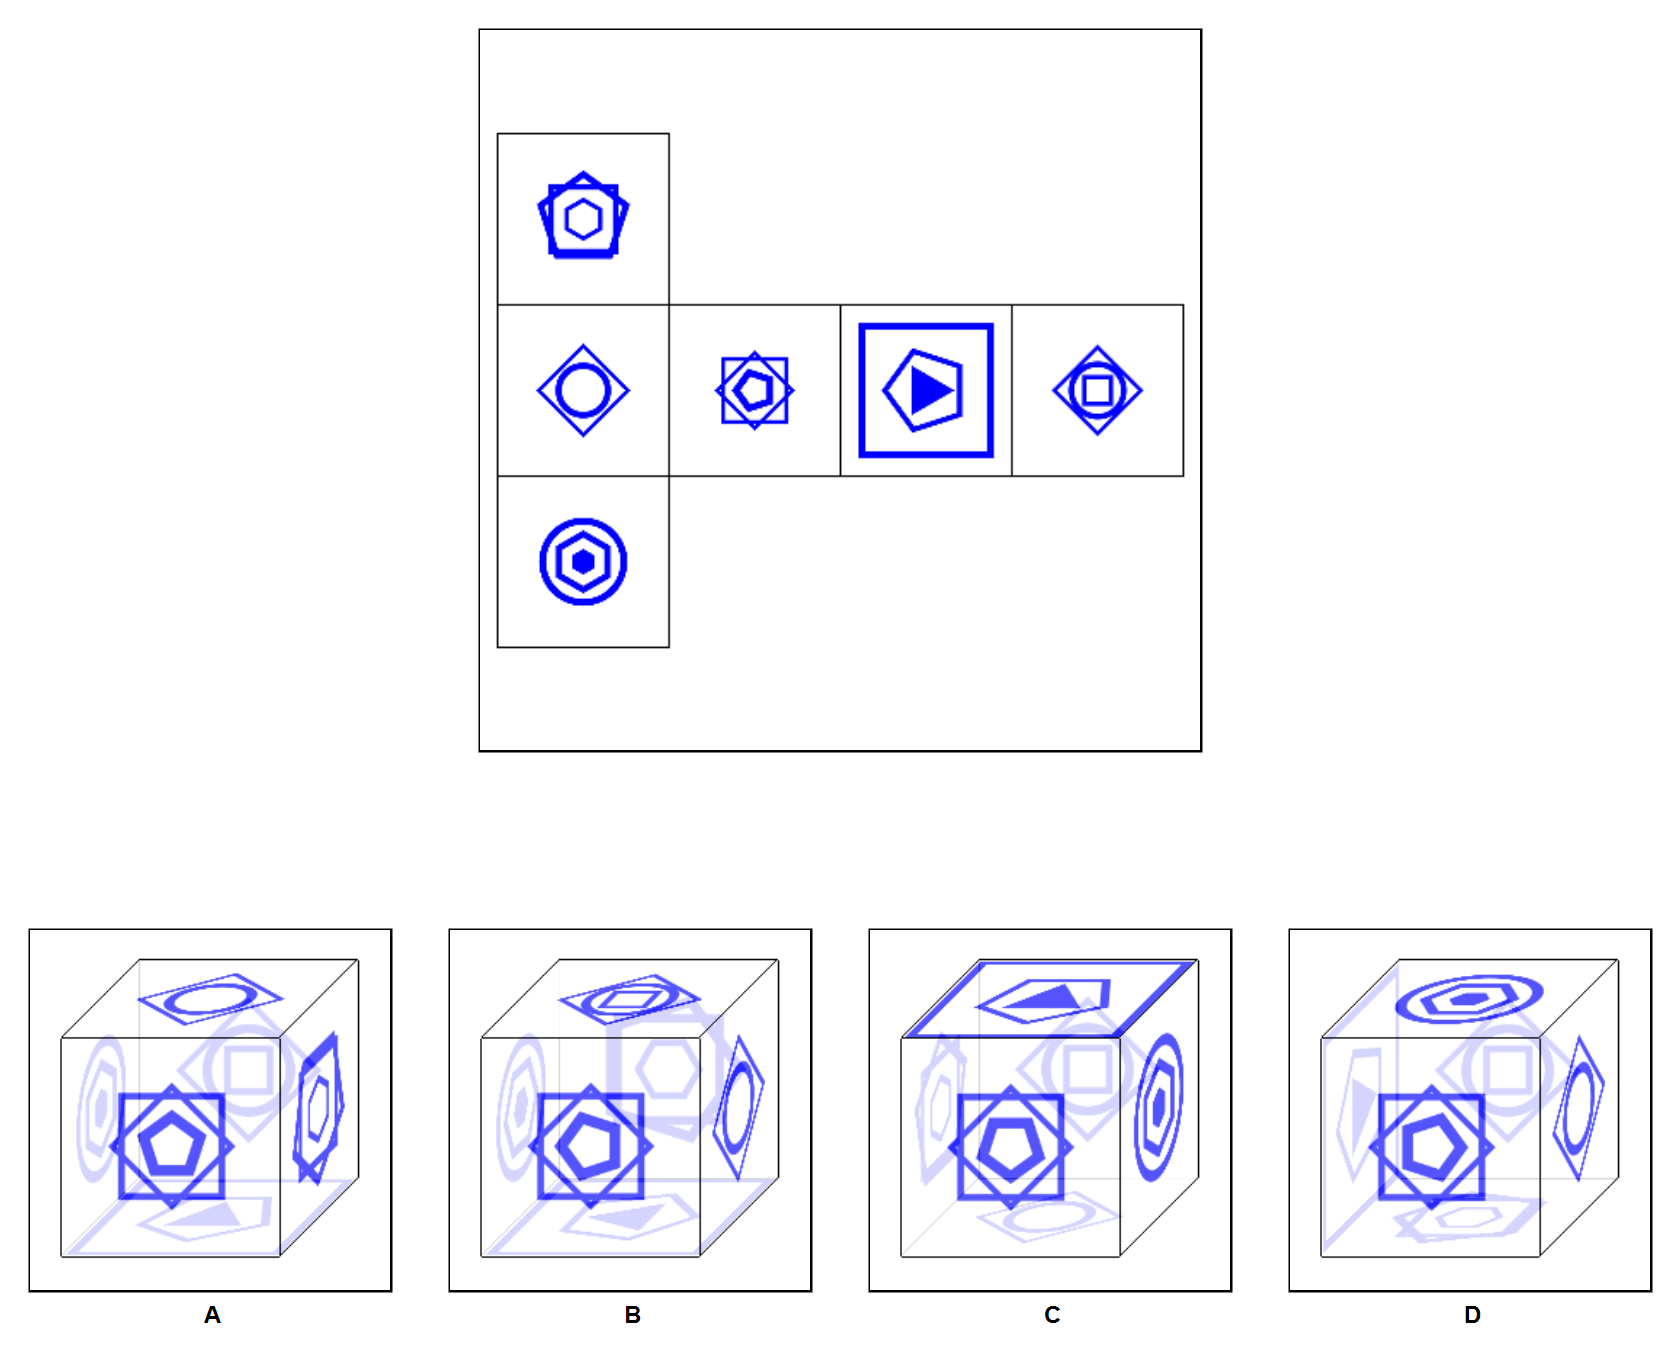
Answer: B